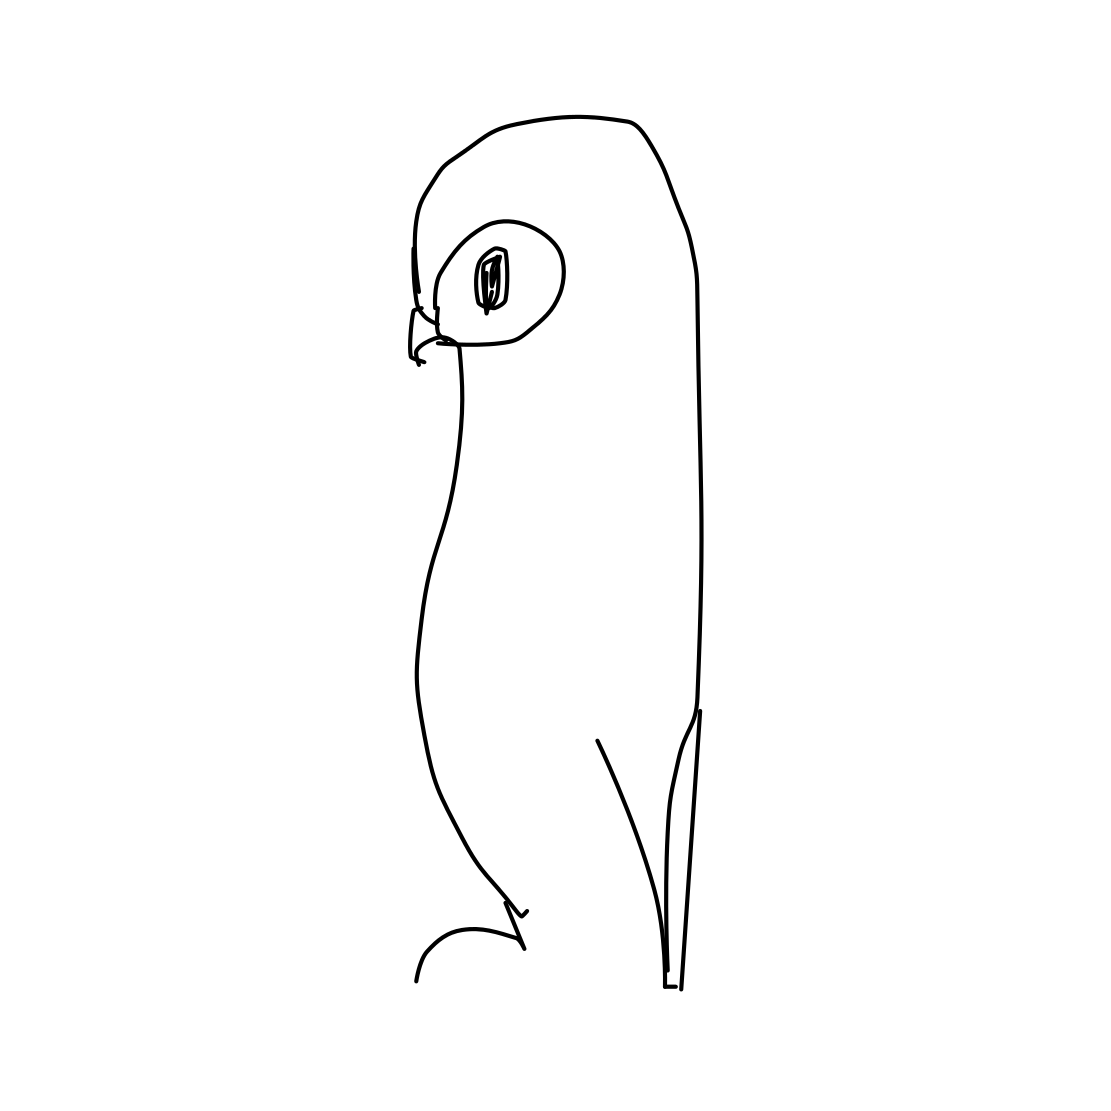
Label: owl